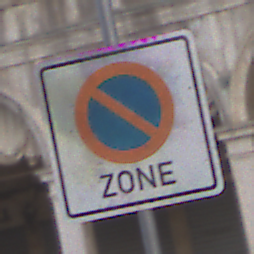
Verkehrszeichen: BeginnEingeschraenktesHalteverbotZone
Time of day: SunriseSunset
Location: Outdoor (Urban)
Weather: PartlyCloudy
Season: NotSpecified
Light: Natural